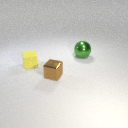
small yellow rubber cube to the left of small brown metal cube